Interaction volume radius: 5 \u00c5
Interaction volume height: 20 \u00c5
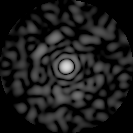
Disorder parameter: 0.8309